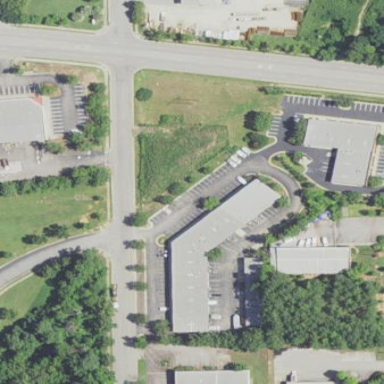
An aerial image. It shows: Commercial building.